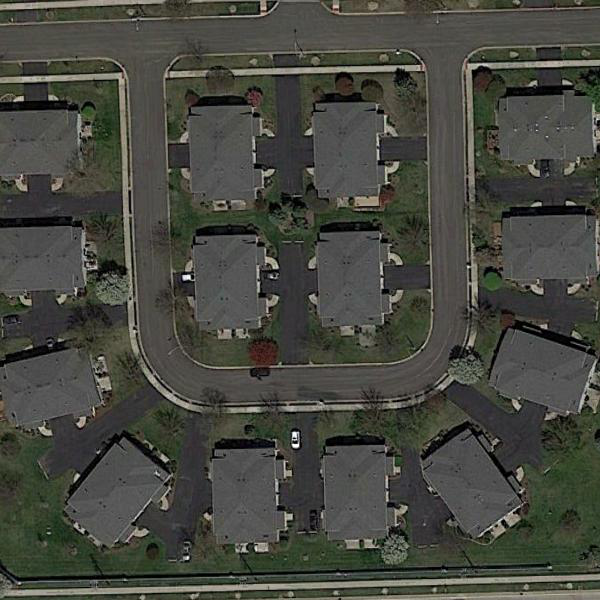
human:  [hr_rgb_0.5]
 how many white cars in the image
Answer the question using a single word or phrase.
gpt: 1